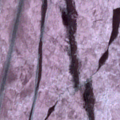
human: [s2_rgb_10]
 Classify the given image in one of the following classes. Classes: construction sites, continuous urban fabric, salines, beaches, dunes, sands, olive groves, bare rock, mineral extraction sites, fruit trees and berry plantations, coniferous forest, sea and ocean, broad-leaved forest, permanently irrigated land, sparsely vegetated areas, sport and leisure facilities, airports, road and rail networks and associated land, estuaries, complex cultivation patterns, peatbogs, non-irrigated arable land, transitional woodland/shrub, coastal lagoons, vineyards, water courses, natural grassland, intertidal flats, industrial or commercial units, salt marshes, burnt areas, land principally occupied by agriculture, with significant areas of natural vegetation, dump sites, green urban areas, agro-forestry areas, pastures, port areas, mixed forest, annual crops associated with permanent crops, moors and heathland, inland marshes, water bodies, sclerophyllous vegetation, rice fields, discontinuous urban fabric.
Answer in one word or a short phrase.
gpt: sea and ocean